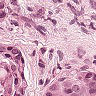
Metastatic tissue present: yes